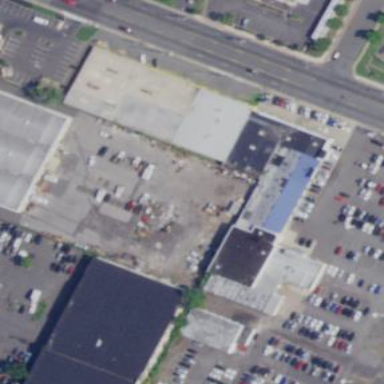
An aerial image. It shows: Building that houses car shop.